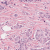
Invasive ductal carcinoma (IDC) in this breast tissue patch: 1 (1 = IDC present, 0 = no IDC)